Field crop: maize
Growth stage: 1
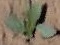
Species: datura